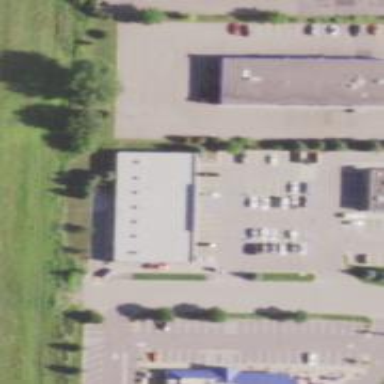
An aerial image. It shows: Fitness centre on leisure land.